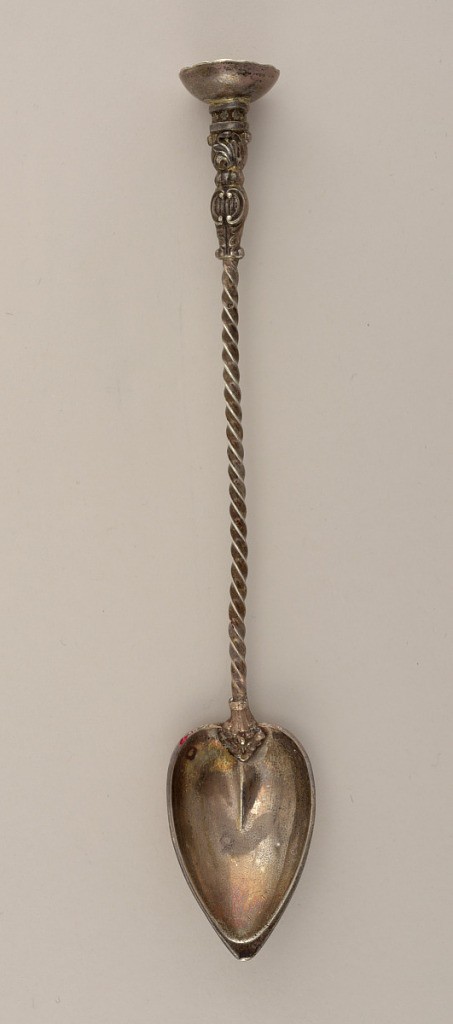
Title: Spoon
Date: mid-19th century
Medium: silver
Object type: spoon
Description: Pointed oval bowl, partly fluted then twisted stem terminating in acanthus scrolls below the circular crusher terminal.